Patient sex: M
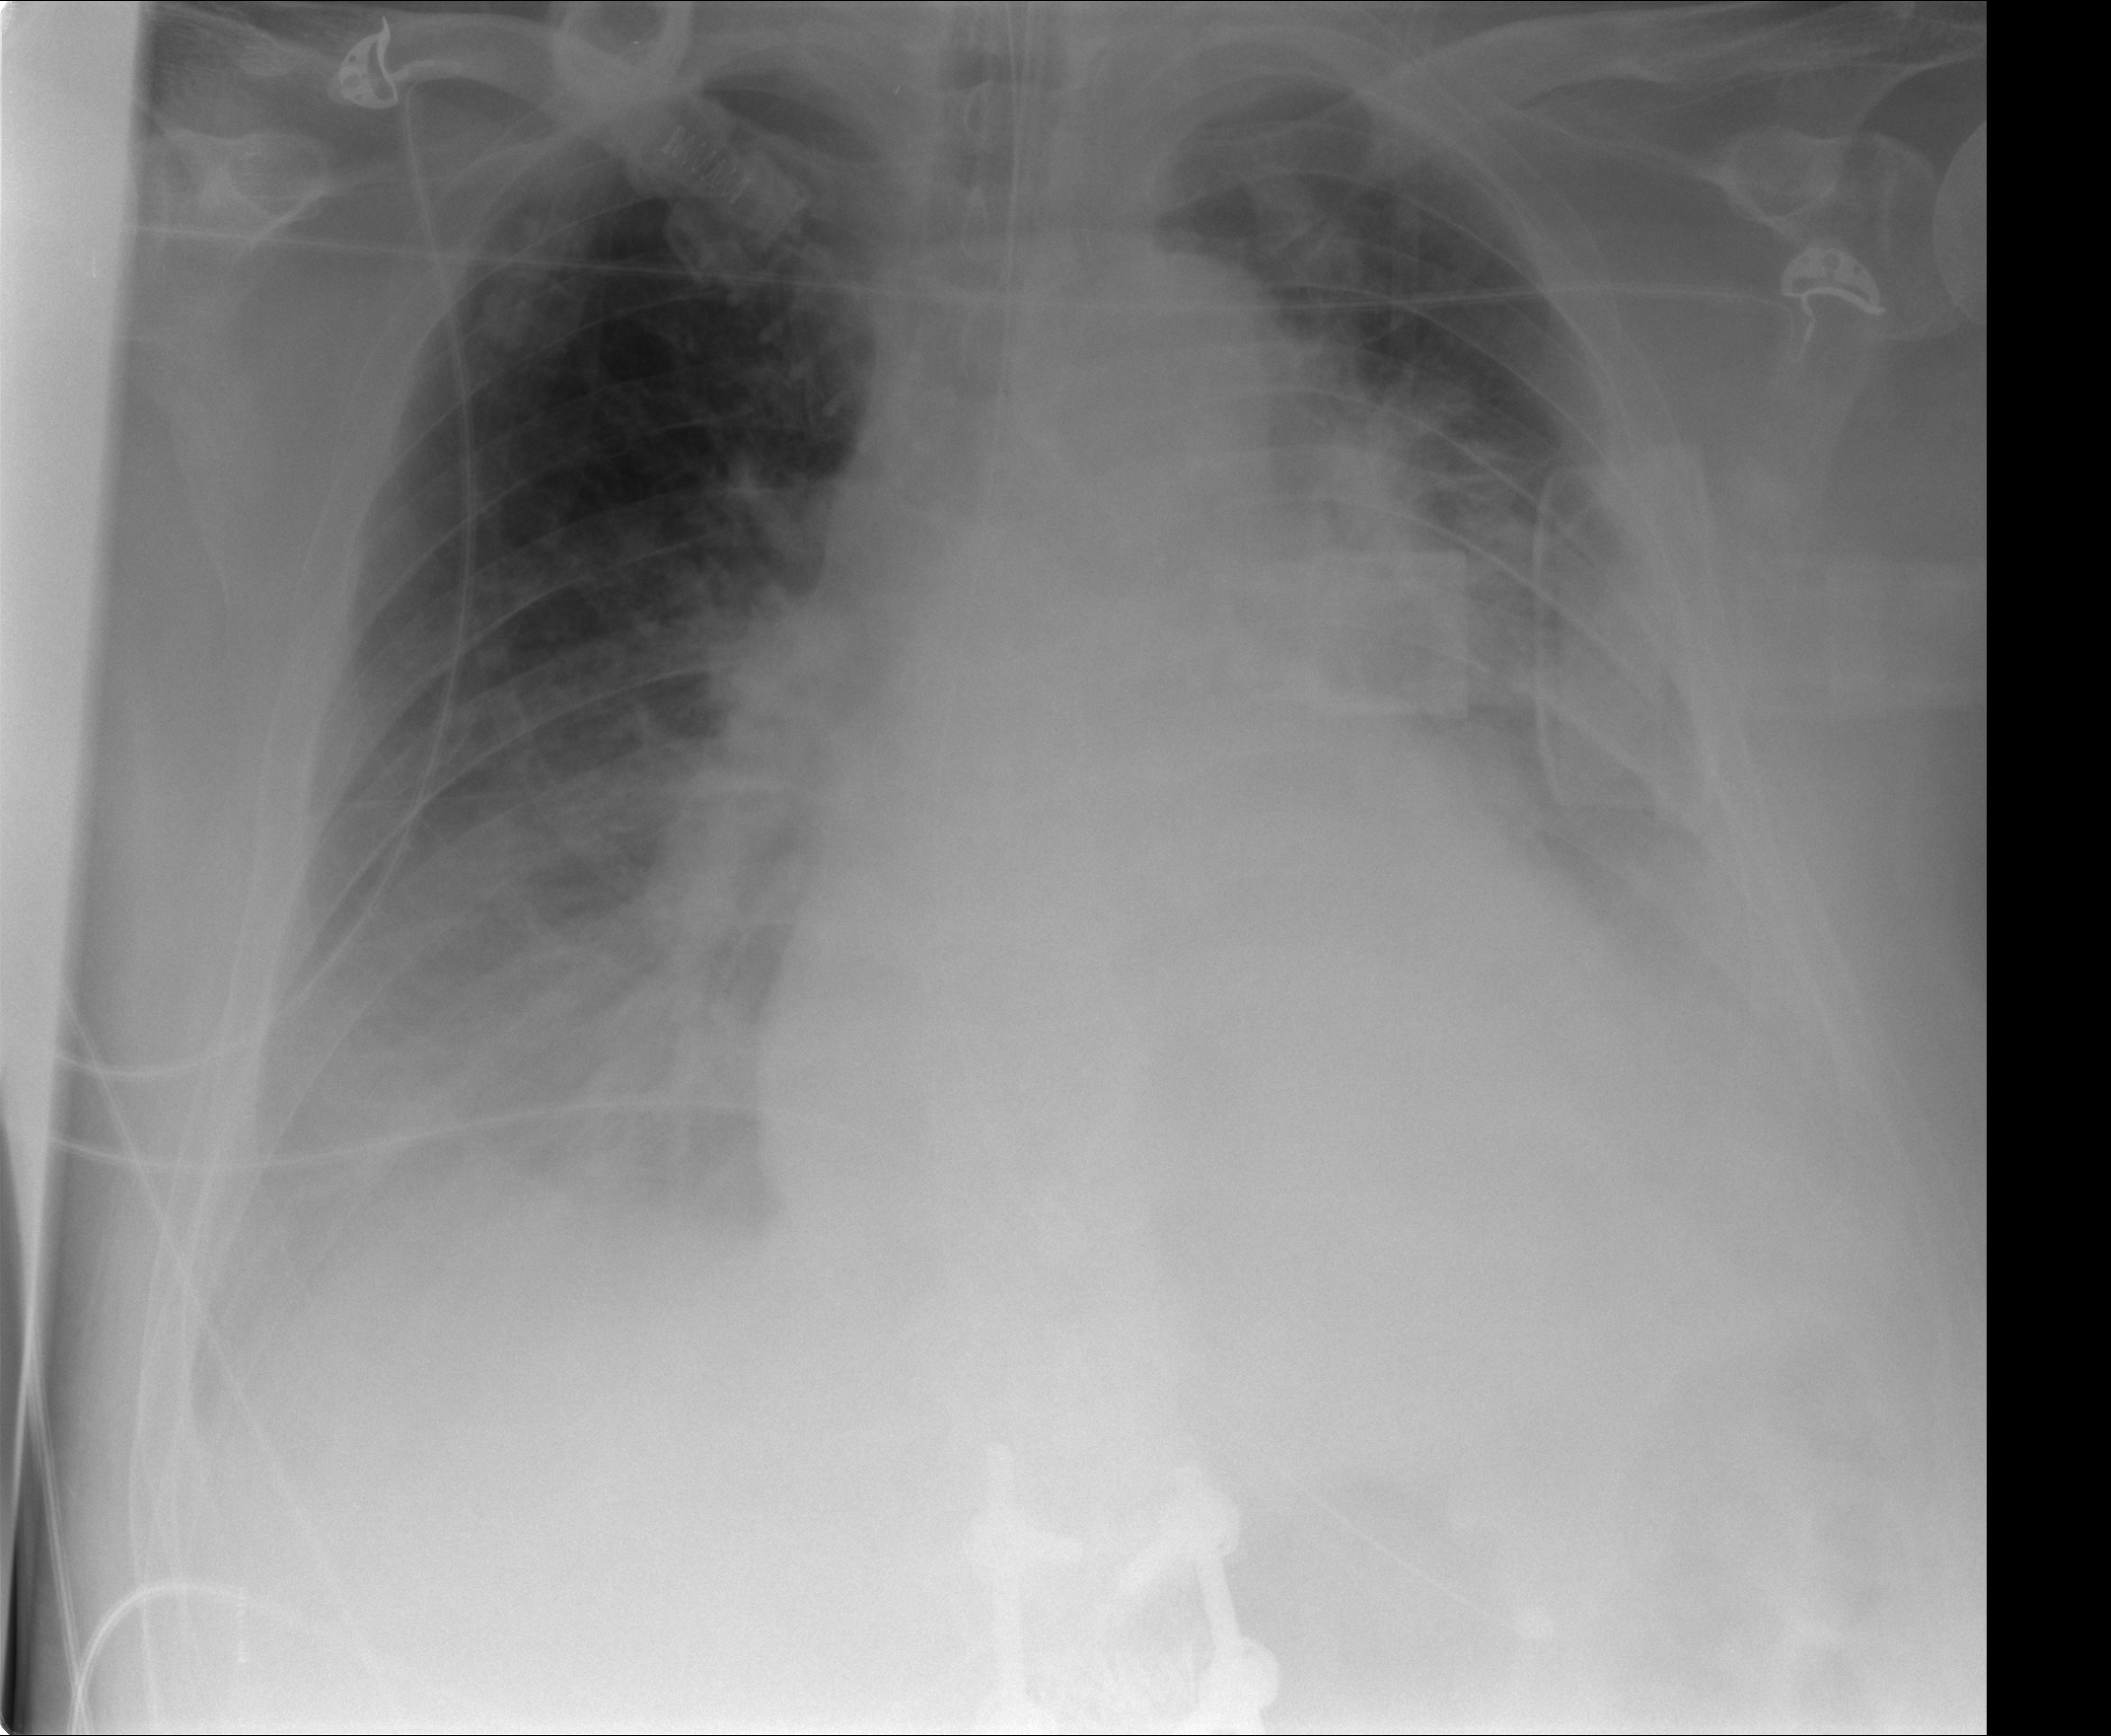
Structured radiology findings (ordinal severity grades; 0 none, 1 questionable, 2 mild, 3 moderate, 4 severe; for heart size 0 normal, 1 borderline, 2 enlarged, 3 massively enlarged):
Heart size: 2
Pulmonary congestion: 2
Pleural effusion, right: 2
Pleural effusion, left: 3
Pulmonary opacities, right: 0
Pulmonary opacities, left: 0
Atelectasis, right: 2
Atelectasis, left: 2